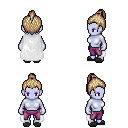
a pixel art fantasy rpg character, female body template, dark elf, purple skin, white cape, magenta pants, white blonde short topknot hairstyle, gray slippers, four views (front, back, left, right), 2x2 character sprite sheet, small pixel art, hard edges, no anti-aliasing